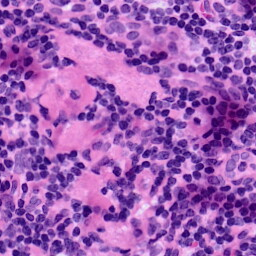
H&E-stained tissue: LymphNode